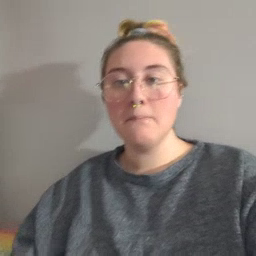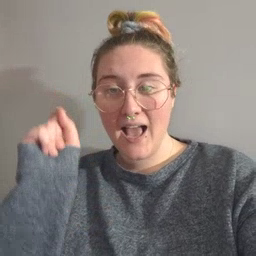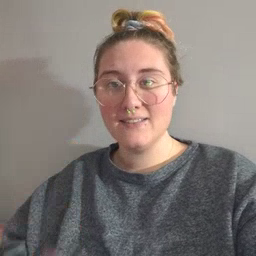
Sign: because